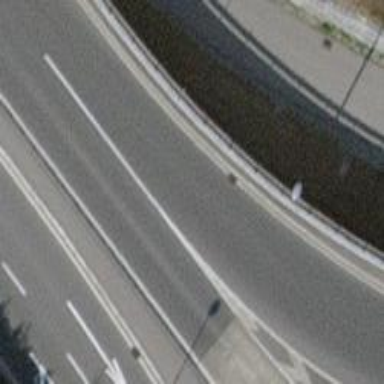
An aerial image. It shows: Road with "give way" sign.